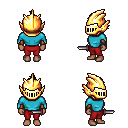
a pixel art fantasy rpg character, female body template, human, dark skin, teal long-sleeve shirt, red pants, raven mohawk hairstyle, gold helm, leather bracers, dagger, four views (front, back, left, right), 2x2 character sprite sheet, small pixel art, hard edges, no anti-aliasing